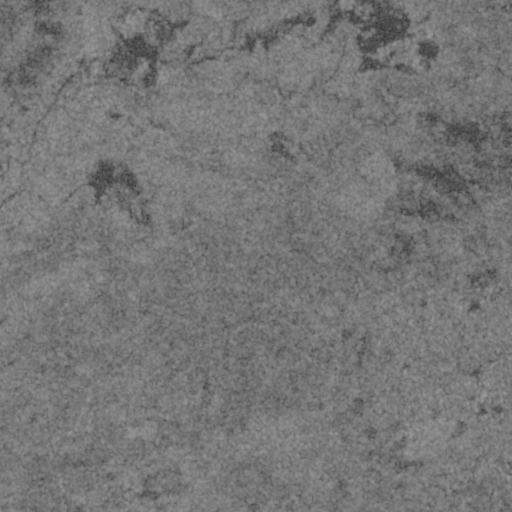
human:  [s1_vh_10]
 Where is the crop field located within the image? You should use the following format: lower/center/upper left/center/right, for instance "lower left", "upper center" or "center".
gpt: The crop field is located in the center right of the image.
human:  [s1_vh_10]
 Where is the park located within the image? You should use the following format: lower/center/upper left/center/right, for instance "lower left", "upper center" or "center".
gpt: The park is located in the lower right of the image.
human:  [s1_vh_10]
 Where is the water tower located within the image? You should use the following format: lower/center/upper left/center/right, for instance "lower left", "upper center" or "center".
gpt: The water tower is located in the lower right of the image.
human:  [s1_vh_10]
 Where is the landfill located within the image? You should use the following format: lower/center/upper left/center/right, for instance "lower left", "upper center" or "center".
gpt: There is no landfill in the image.

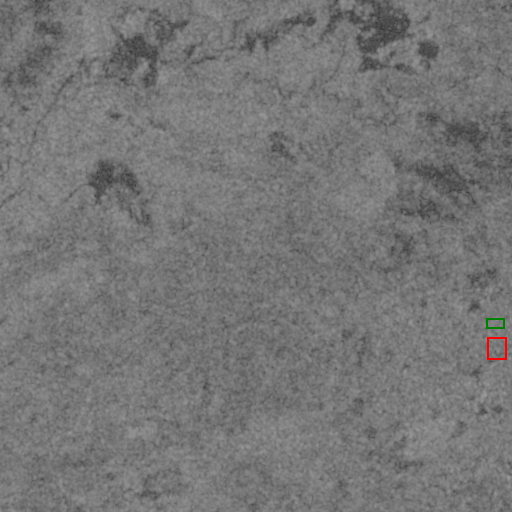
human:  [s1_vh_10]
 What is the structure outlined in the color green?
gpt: The structure outlined in green is a crop field.
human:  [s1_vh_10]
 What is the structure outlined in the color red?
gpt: The structure outlined in red is a park.
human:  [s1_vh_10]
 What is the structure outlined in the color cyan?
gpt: There is no cyan outline.